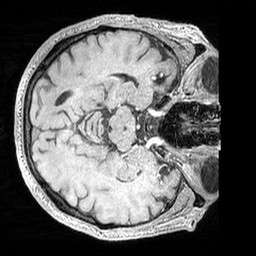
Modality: MP2RAGE
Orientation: axial
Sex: male
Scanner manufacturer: siemens
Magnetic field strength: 3 T
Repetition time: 5 s
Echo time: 0.00292 s